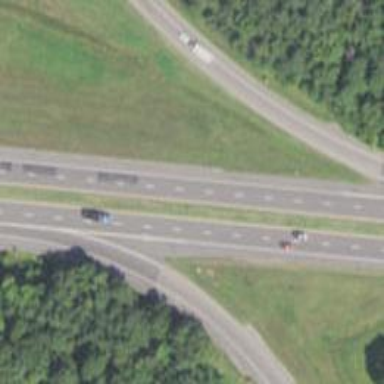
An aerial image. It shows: Primary highway.